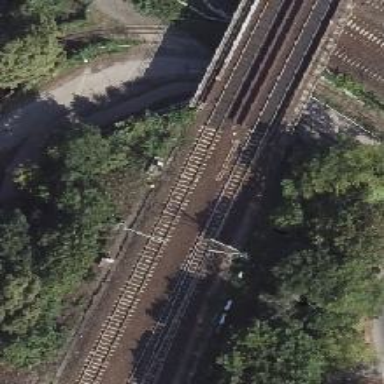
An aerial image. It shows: Railway signal.